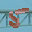
Label: 5